Field crop: maize
Growth stage: 2
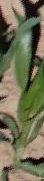
Species: maize